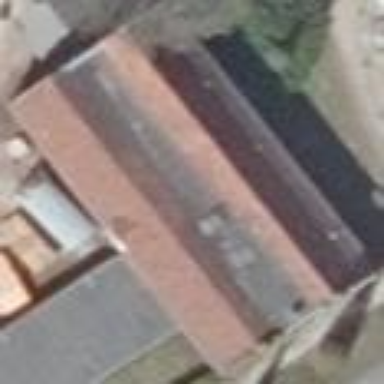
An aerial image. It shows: Building with gabled red roof made of roof tiles.